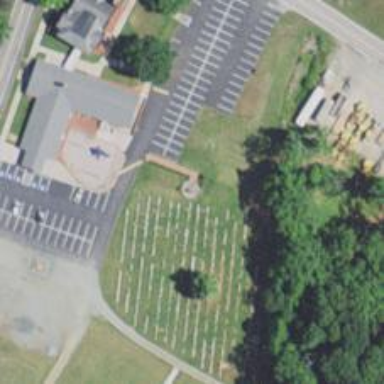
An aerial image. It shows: War memorial with historic significance.